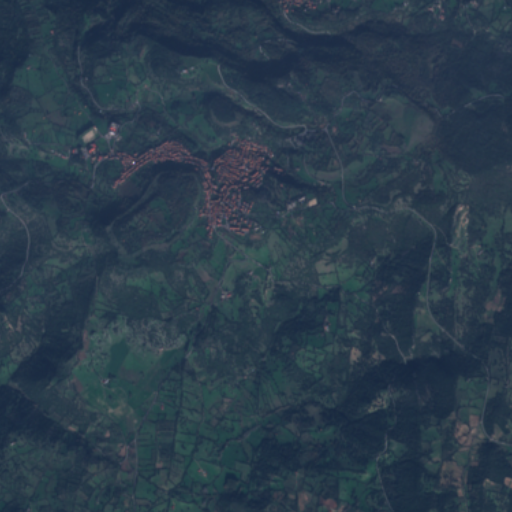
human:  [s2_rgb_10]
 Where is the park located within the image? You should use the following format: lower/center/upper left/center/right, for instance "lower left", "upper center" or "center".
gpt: The park is located in the upper left of the image.
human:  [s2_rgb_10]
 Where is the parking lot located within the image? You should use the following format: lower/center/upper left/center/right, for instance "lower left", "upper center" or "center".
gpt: The parking lot is located in the upper left of the image.
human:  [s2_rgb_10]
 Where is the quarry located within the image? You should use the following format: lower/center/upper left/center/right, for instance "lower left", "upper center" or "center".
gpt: The quarry is located in the upper right of the image.
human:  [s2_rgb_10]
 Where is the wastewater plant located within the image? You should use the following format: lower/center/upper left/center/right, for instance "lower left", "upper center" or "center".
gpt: The wastewater plant is located in the upper left of the image.
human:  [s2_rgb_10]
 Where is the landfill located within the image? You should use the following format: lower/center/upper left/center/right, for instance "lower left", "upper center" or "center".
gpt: There is no landfill in the image.